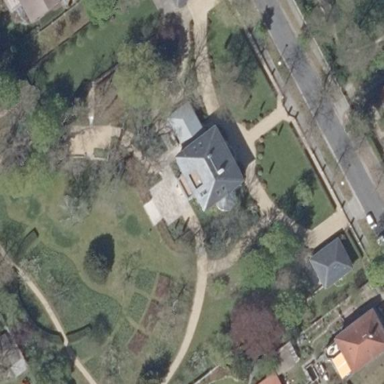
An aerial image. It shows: Residential garden.